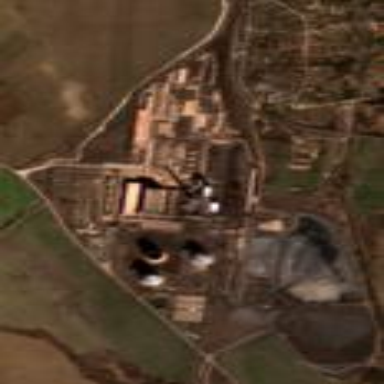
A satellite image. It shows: Industrial area with coal power plant.